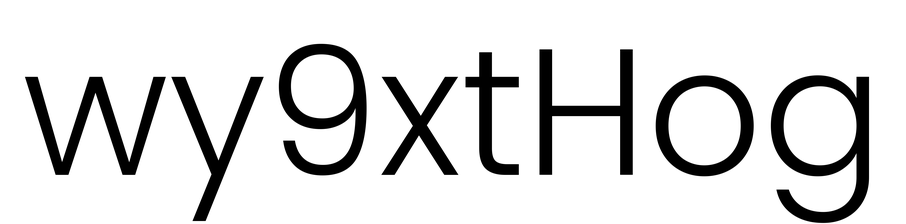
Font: Poppins-Light